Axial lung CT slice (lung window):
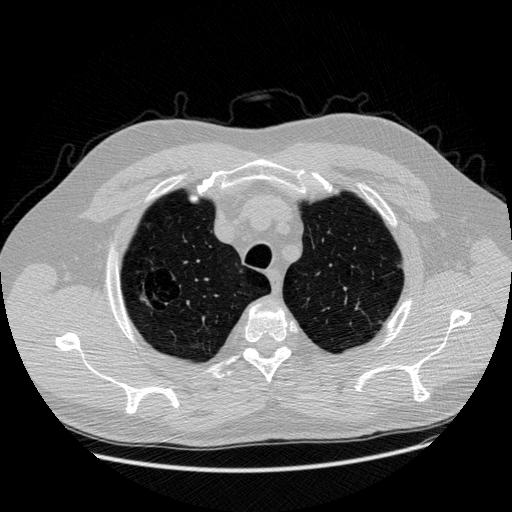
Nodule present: yes
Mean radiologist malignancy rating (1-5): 3